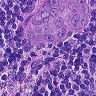
Metastatic tissue present: yes